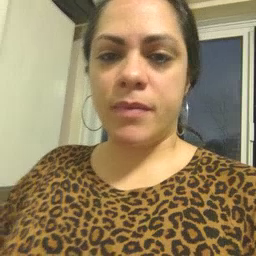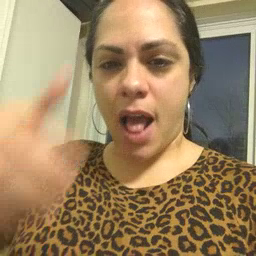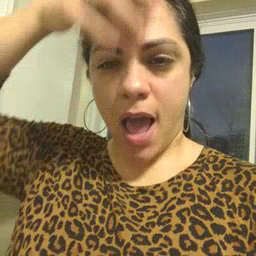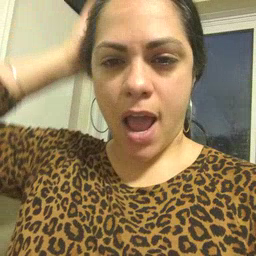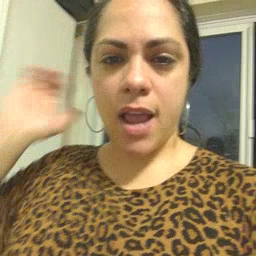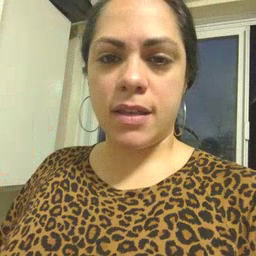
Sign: lion